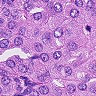
Metastatic tissue present: yes